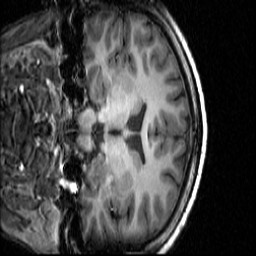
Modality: T1w
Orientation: coronal
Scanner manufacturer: ge
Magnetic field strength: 3 T
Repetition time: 0.009048 s
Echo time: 0.001844 s